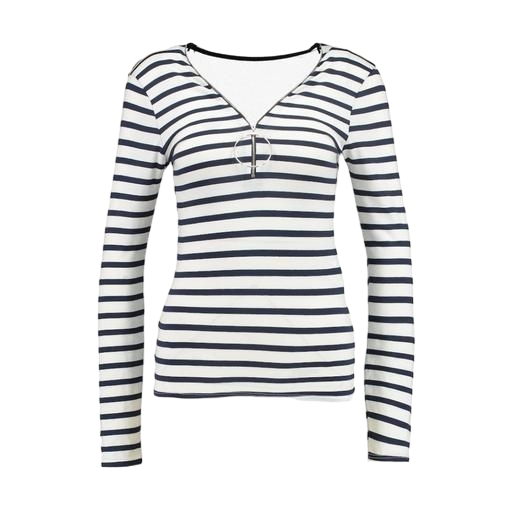
white le nautical long-sleeved top, white long-sleeved striped top, blue long-sleeved striped top, white background